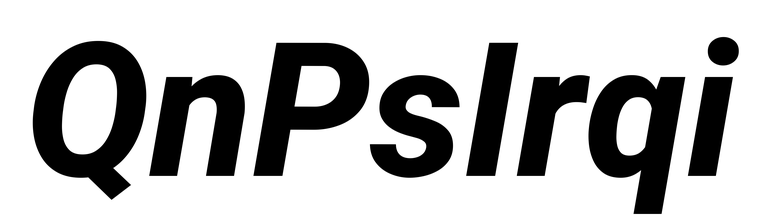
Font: Roboto-Italic_ExtraBold_Italic